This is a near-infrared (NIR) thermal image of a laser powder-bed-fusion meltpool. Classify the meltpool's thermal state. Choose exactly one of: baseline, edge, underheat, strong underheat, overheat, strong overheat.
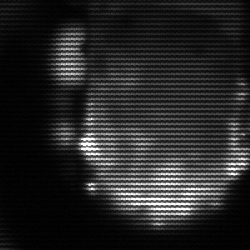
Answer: baseline